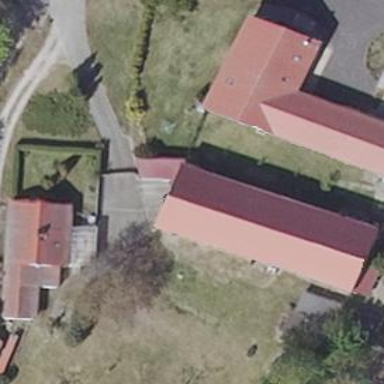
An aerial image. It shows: Gabled residential building with red roof oriented along its structure.